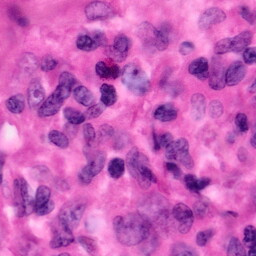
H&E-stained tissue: Pancreatic